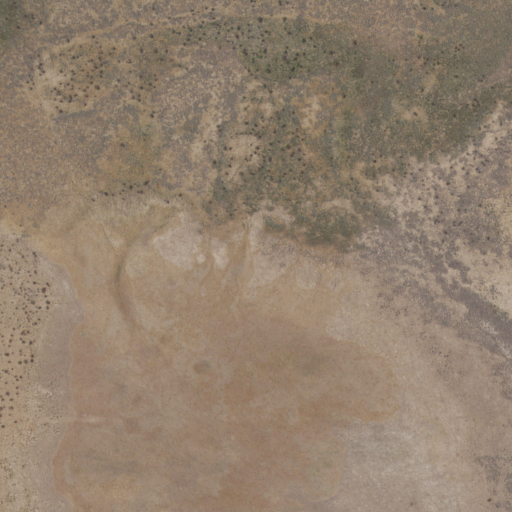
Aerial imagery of valley in New Mexico named Mason Draw containing grassland and shrub